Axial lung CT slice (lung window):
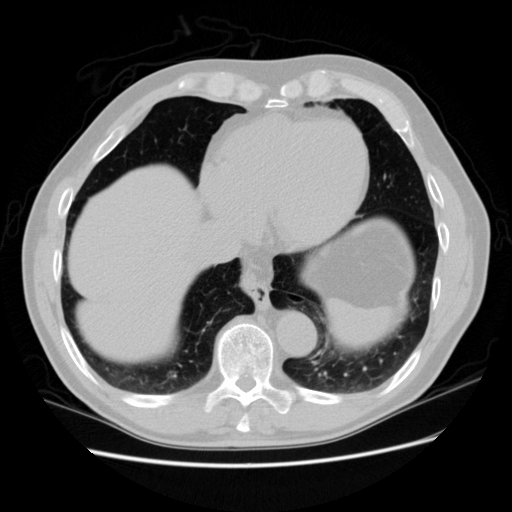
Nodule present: no